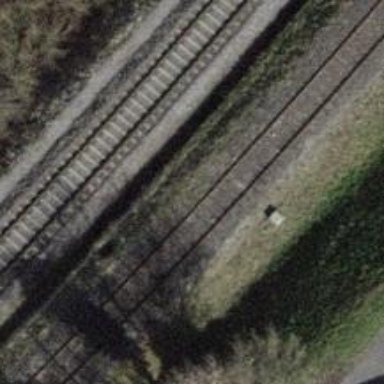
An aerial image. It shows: Disused spur railway line with single track and electrified contact line.